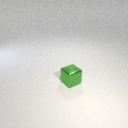
small green metal cube